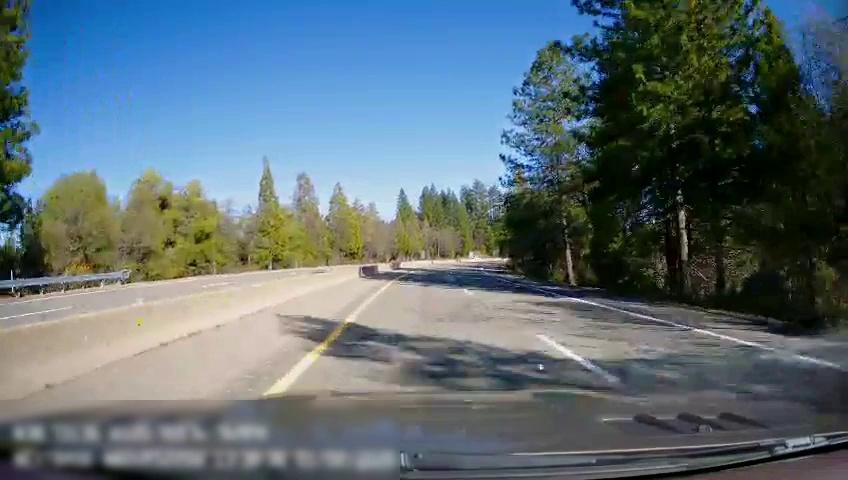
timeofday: Day
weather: Sunny
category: Drivable Space
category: Drivable Space
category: Lanes | Current Lane
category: Lanes | Current Lane
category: Lanes | Alternate Lane
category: Lanes | Opposite Lane
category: Lanes | Opposite Lane